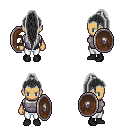
a pixel art fantasy rpg character, female body template, human, tanned skin, steel chest armor, white pants, gray extra-long topknot hairstyle, bracelets, black shoes, shield, four views (front, back, left, right), 2x2 character sprite sheet, small pixel art, hard edges, no anti-aliasing